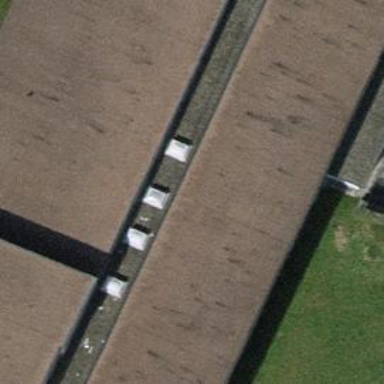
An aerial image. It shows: School building.